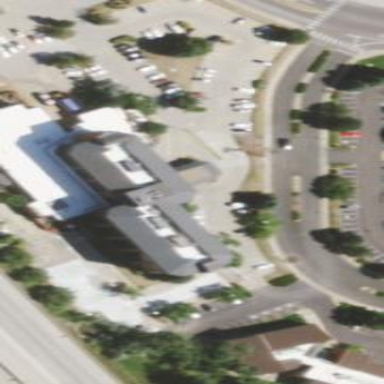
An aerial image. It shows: Hotel building.